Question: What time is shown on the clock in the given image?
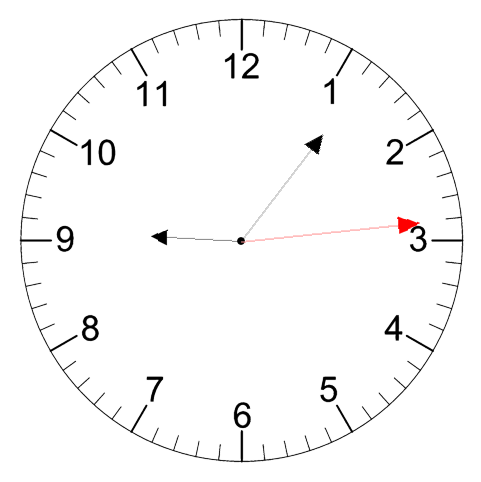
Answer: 09:06:14